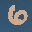
Label: 6